Question: I am trying to call ajax and get my HTML contend .But I want to show that data on tooltip/or pop over .I am getting the data on console I don't know why it showing black data tooltip it is showing black .is there problem in binding ?
here is plunker
<URL>
when you click "star" image it show blank data.why ?

'''
app.directive('mypopover', function ($compile,$templateCache) {
var getTemplate = function (contentType,scope,element) {
var template = $templateCache.get("templateId.html");
$.ajax({
type: "GET",
url: 'partials/popup.html',
type: 'get',
dataType: 'html',
success: function (data) {
alert('d'+data)
var options = {
content: $(template).html(data),
placement: "right",
html: true,
date: scope.date
};
$(element).popover(options);
},
error: function (data) {
}
});
return template;
}
return {
restrict: "A",
link: function (scope, element, attrs) {
console.log('entering link')
var popOverContent;
popOverContent = getTemplate("user",scope,element);
}
};
});
'''
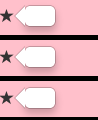
Answer: there was few error please see here: <URL>
'''
app.directive('mypopover', function($compile, $templateCache) {
var getTemplate = function(contentType, scope, element) {
var template = $templateCache.get("templateId.html");
$.ajax({
type: "GET",
url: 'pop.html',
type: 'get',
dataType: 'html',
success: function(data) {
console.log($(template).html(data));
var options = {
content: data,
placement: "right",
html: true,
date: scope.date
};
$(element).popover(options);
},
error: function(data) {
alert(data)
}
});
return template;
}
return {
restrict: "A",
link: function(scope, element, attrs) {
console.log('entering link')
var popOverContent;
popOverContent = getTemplate("user", scope, element);
}
};
});
'''
html:
'''
<head>
<link data-require="bootstrap-css@3.x" data-semver="3.2.0" rel="stylesheet" href="//maxcdn.bootstrapcdn.com/bootstrap/3.2.0/css/bootstrap.min.css" />
<script data-require="jquery@2.1.1" data-semver="2.1.1" src="//cdnjs.cloudflare.com/ajax/libs/jquery/2.1.1/jquery.min.js"></script>
<script data-require="angular.js@*" data-semver="1.3.0-beta.5" src="https://code.angularjs.org/1.3.0-beta.5/angular.js"></script>
<script src="http://maxcdn.bootstrapcdn.com/bootstrap/3.2.0/js/bootstrap.min.js"></script>
<script data-require="ui-bootstrap@0.10.0" data-semver="0.10.0" src="http://angular-ui.github.io/bootstrap/ui-bootstrap-tpls-0.10.0.js"></script>
<script data-require="angular-route@1.2.16" data-semver="1.2.16" src="http://code.angularjs.org/1.2.16/angular-route.js"></script>
<link rel="stylesheet" href="style.css" />
<script src="https://dl.dropboxusercontent.com/s/a98aey2mlu0h511/bootstrap-tooltip.js"></script>
<script src=" https://dl.dropboxusercontent.com/s/s1imyubboz1qjtl/bootstrap-popover.js?m="></script>
<script src="script.js"></script>
</head>
'''